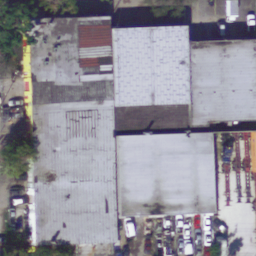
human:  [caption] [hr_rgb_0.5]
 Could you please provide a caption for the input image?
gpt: Some buildings with grey and black roofs .

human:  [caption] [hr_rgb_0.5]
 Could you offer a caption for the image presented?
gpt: There are some buildings with grey and black roofs .

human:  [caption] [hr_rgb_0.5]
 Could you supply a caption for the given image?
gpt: Some buildings with plants arround them .

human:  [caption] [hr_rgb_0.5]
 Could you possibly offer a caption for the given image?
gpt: There are some buildings and plants .

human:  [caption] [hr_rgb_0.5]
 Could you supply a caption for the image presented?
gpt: Buildings and plants .